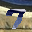
Label: 7